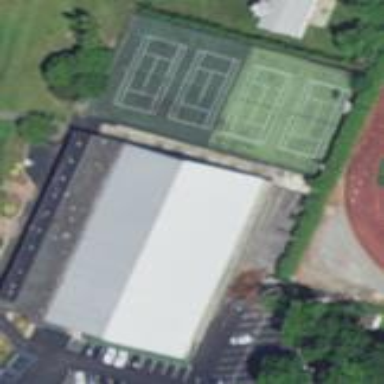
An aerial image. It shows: Building at sports center dedicated to tennis.